Chest X-ray. View position: AP
Patient age: 47
Patient sex: F
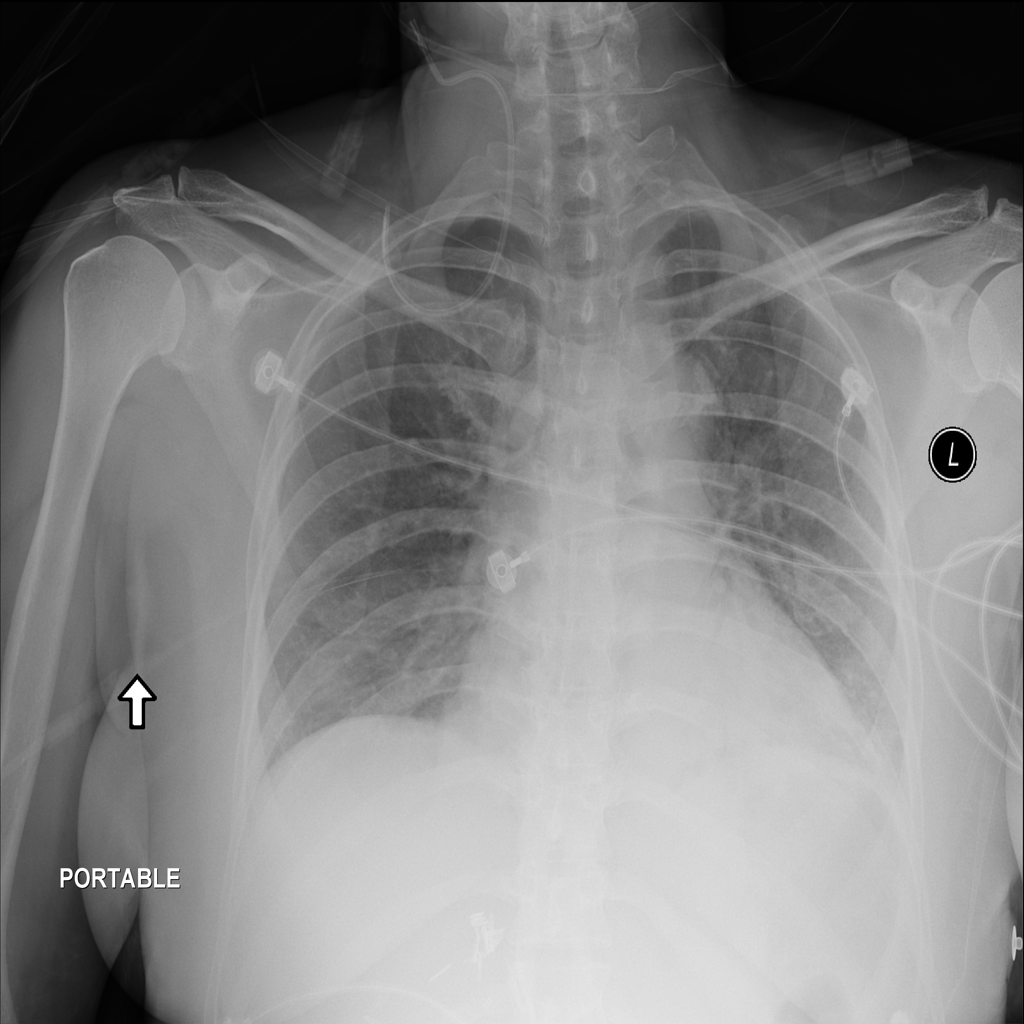
Finding: Pneumothorax